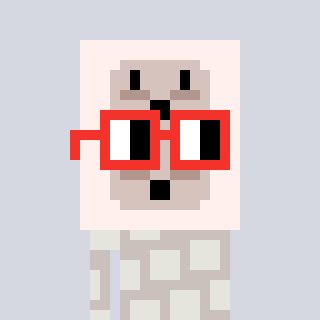
a pixel art character with square red glasses, a outlet-shaped head and a foggrey-colored body on a cool background